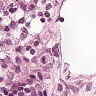
Metastatic tissue present: yes